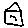
Label: house